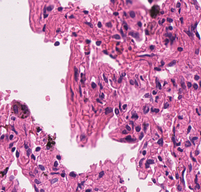
Tumor epithelial tissue: no
Tumor-associated stroma tissue: no
Normal tissue: yes